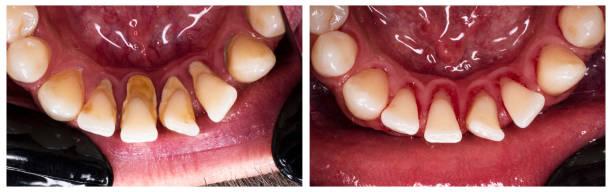
Condition: Gingivitis